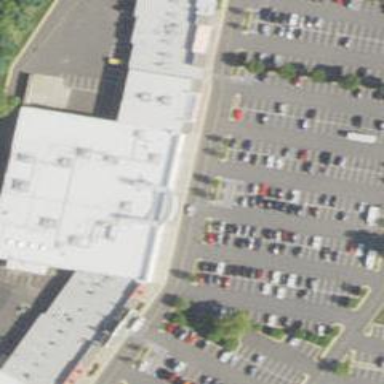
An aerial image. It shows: Building used as fitness center.